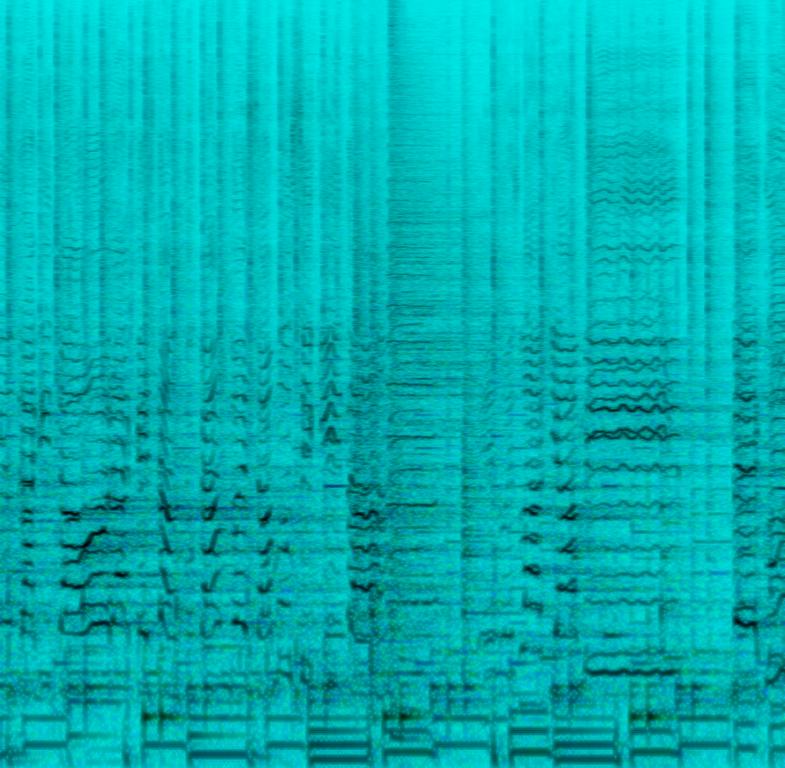
A female vocalist sings this spirited latin song.the tempo is medium fast with an animated piano accompaniment, rhythmic congas and bongos, funky bass line and bright trumpet harmony. The song is lively, spirited, upbeat, catchy, vivacious;vibrant and peppy with a salsa dance groove. This song is Latin Pop.